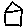
Label: house